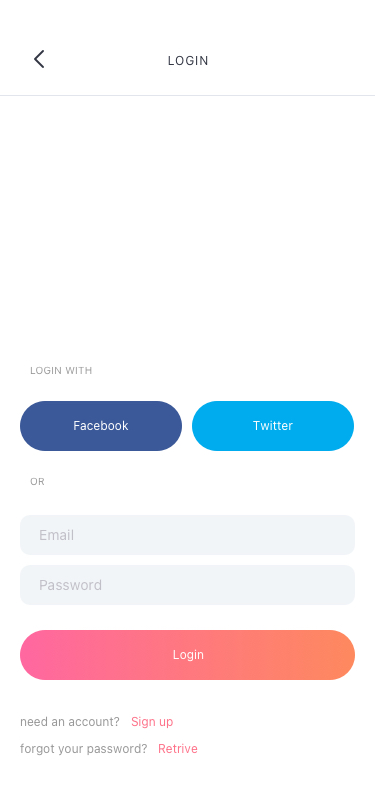
Text in this UI design:
forgot your password?
Retrive
need an account?
Sign up
OR
LOGIN WITH
LOGIN